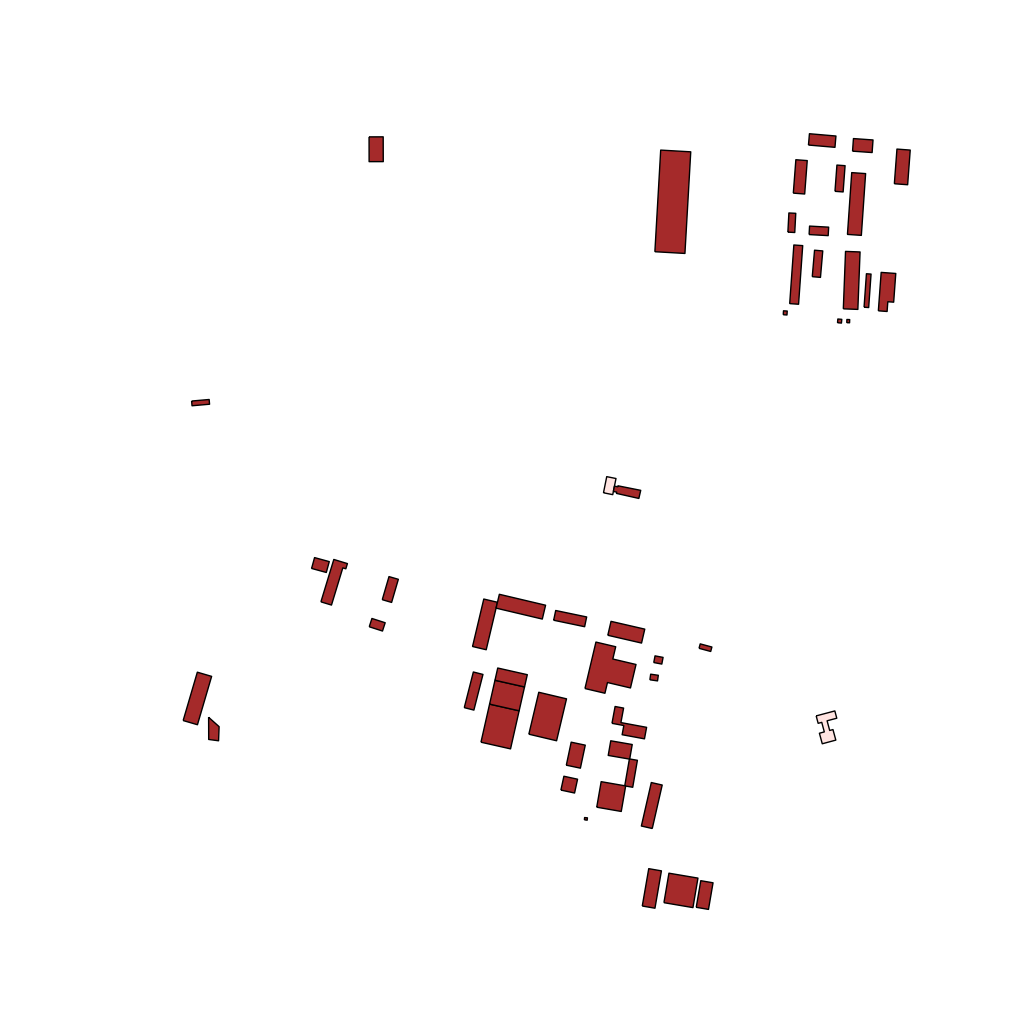
Tags: overhead vector_map, industrial, recreation, residential, special, individual_rise, low_rise, density_1, Facility, Gas, 1.0 km²